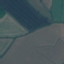
Land use / land cover: AnnualCrop